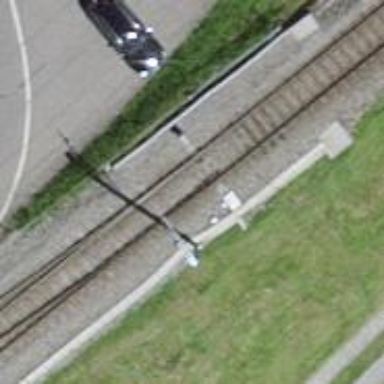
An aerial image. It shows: Railway switch.